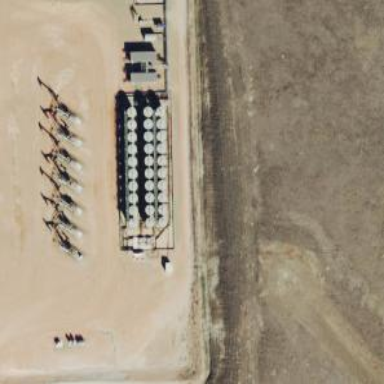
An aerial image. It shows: Storage tank that is man-made.